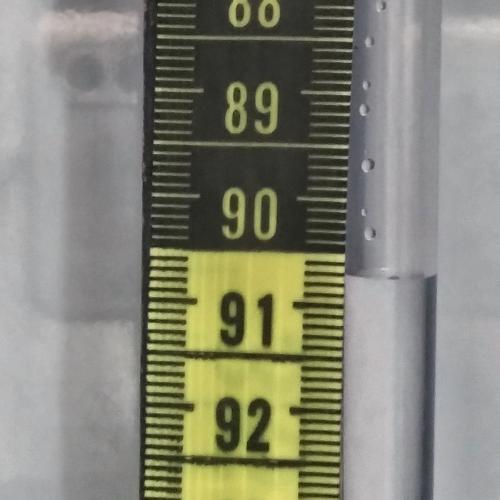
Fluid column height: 90.7 cm